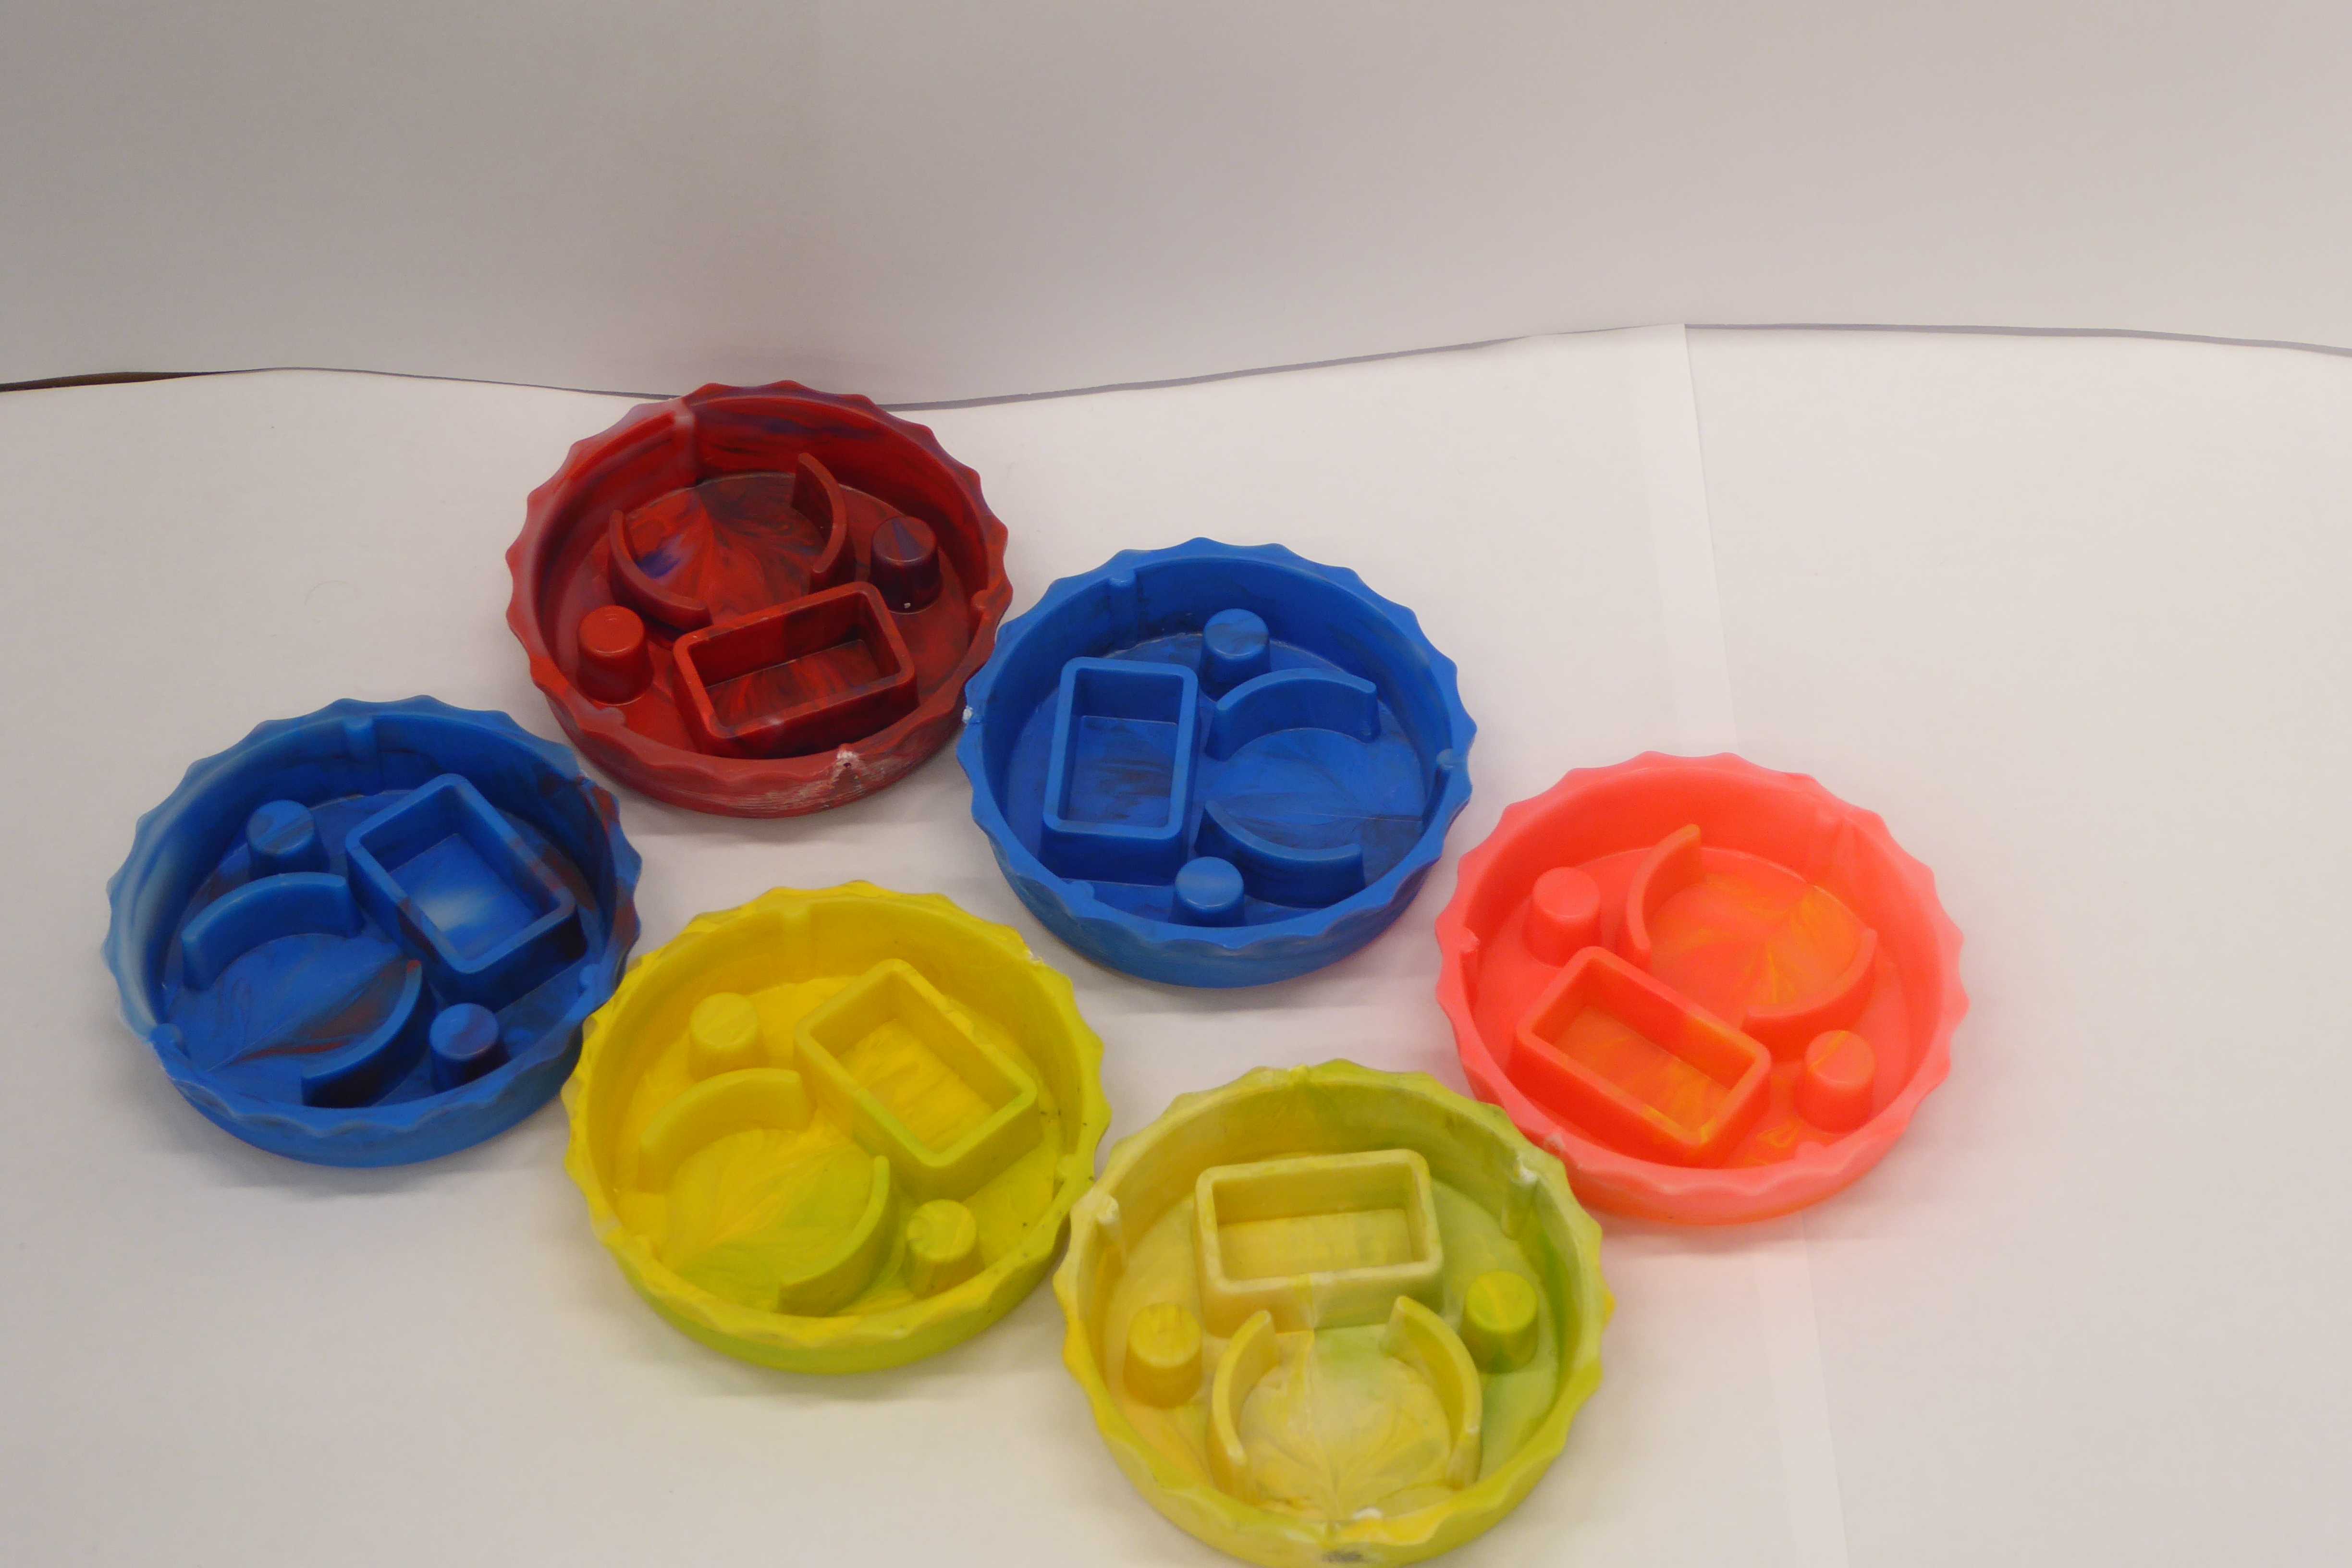
Label: Bottle Opener - Cover